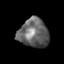
Tissue: lung
Cell type: Epithelial cells
Senescence score: 0.1735
Nuclear area (px): 843
Mean DAPI intensity: 104.434